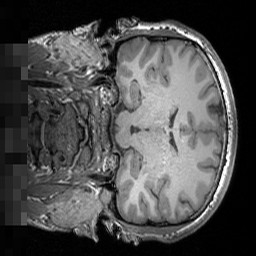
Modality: T1w
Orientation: coronal
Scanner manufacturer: siemens
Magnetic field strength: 3 T
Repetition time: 1.5 s
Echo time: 0.00291 s